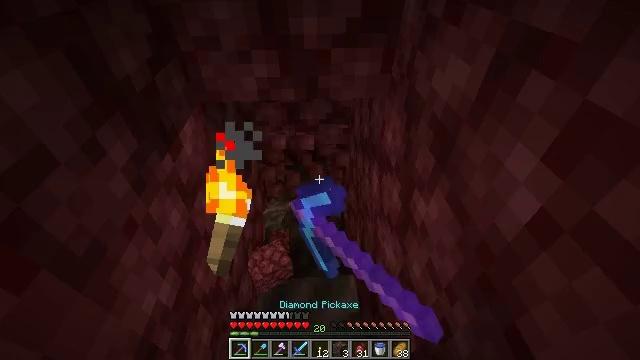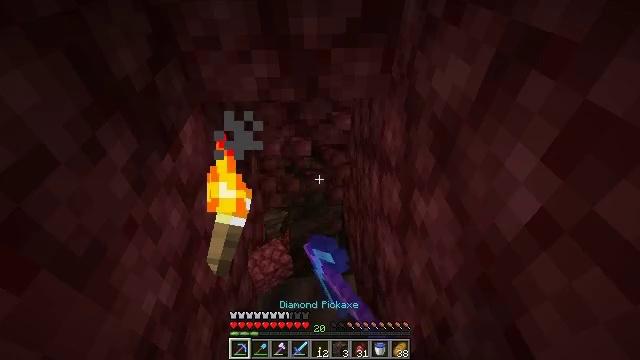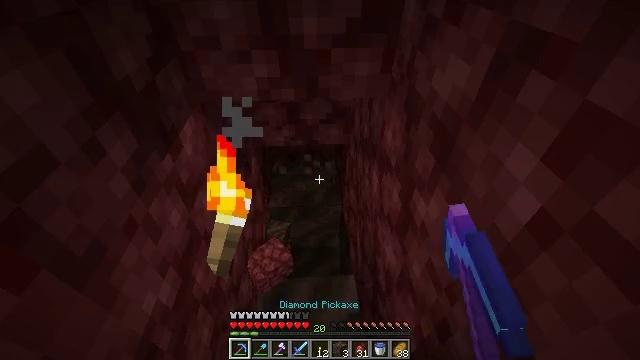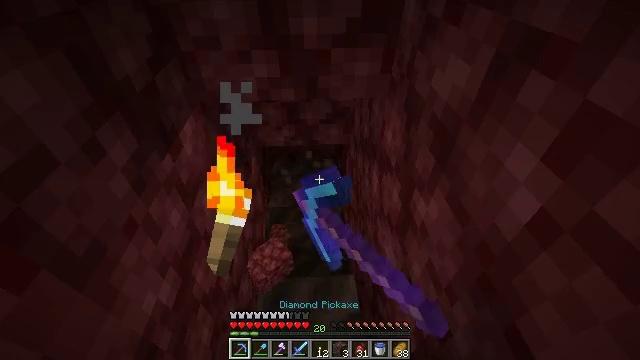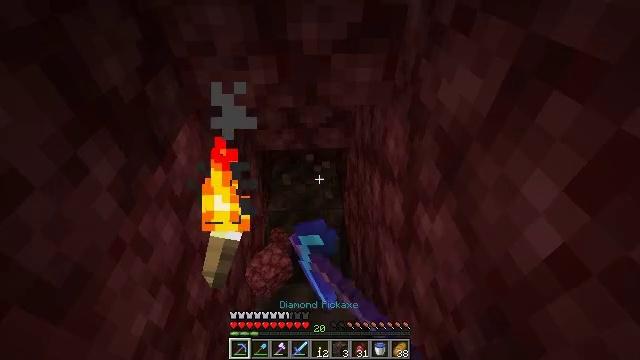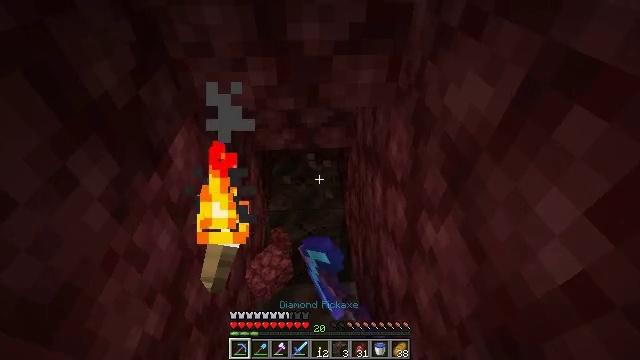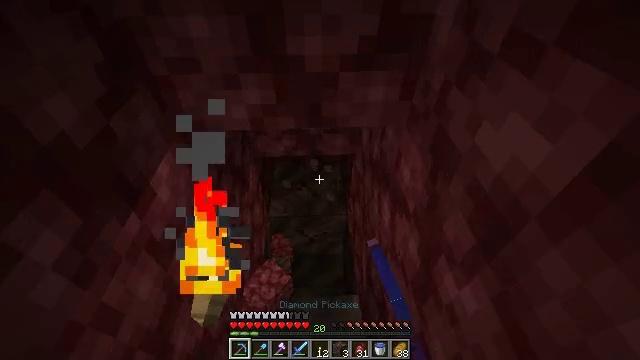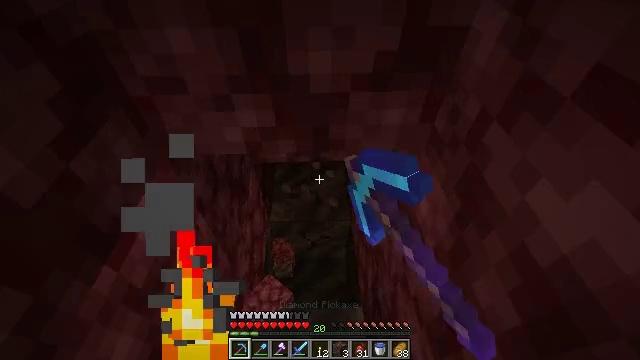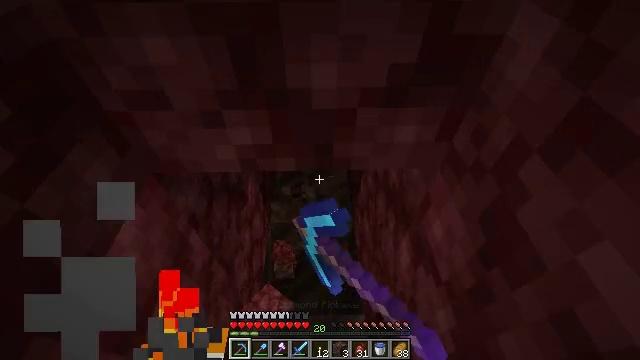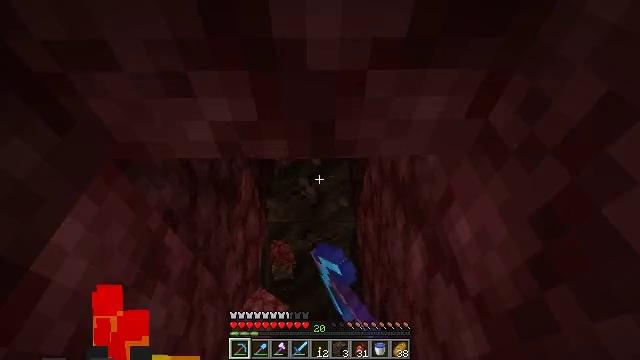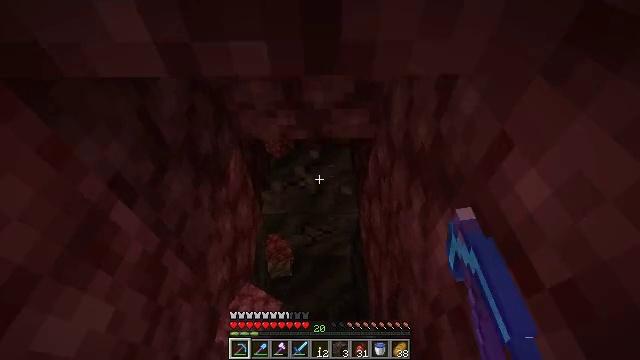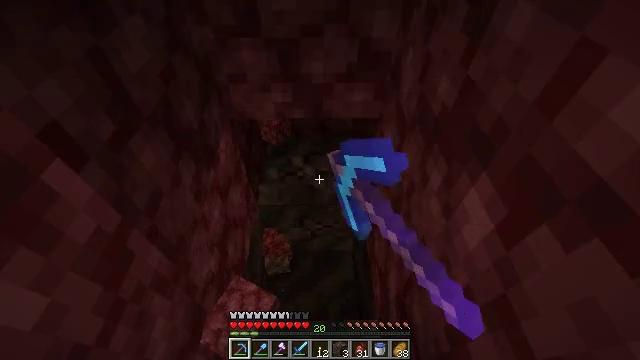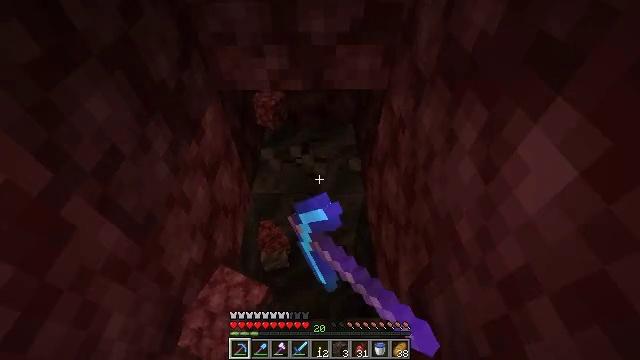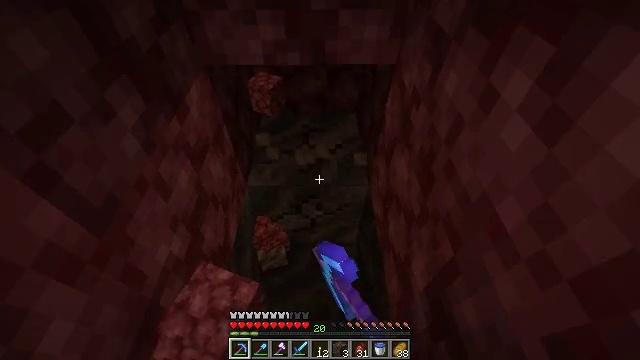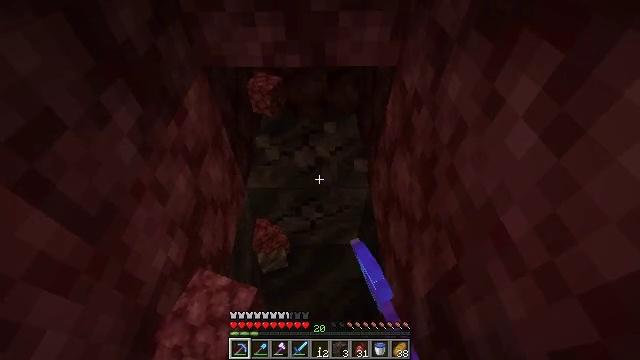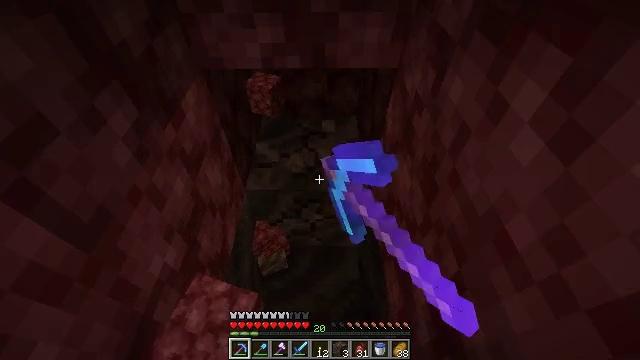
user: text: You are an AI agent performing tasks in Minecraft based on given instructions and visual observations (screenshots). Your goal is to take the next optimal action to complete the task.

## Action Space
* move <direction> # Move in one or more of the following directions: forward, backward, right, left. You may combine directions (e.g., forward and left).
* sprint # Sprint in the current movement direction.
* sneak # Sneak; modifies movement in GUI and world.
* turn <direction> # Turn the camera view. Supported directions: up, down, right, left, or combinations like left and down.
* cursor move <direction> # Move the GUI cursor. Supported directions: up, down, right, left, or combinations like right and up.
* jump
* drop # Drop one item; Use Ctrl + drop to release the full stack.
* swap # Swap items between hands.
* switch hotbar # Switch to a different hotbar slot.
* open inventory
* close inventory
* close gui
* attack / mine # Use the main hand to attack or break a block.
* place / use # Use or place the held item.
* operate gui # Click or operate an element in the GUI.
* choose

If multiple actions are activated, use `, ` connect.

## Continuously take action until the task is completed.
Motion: motion action
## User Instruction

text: Remove layers of soul soil.
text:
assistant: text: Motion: attack / mine
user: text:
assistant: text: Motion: attack / mine
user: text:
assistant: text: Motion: attack / mine
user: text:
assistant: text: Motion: move forward, attack / mine
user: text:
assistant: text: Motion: move forward, attack / mine
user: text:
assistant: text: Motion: move forward, turn down, attack / mine
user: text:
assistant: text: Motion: move forward, turn down, attack / mine
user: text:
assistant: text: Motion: turn down, attack / mine
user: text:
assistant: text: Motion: attack / mine
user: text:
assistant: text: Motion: attack / mine
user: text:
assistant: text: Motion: attack / mine
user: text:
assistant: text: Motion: attack / mine
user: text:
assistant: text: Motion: attack / mine
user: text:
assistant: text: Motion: attack / mine
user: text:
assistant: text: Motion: attack / mine
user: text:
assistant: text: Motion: attack / mine
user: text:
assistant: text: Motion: attack / mine
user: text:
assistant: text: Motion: attack / mine
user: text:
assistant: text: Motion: attack / mine
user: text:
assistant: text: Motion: attack / mine
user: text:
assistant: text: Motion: attack / mine
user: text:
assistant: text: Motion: attack / mine
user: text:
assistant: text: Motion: attack / mine
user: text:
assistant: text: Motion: attack / mine
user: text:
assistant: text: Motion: attack / mine
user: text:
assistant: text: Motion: attack / mine